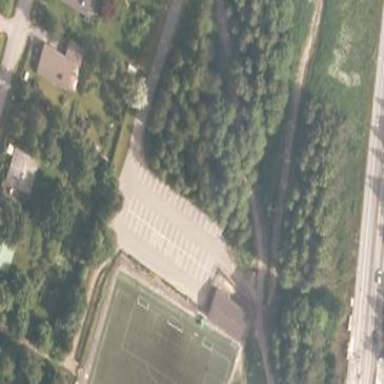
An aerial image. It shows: Common leisure land serving as parking amenity.